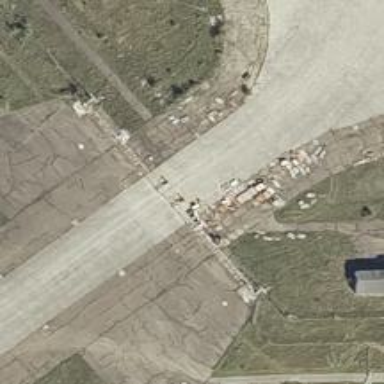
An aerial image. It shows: Image of taxiway at airport.